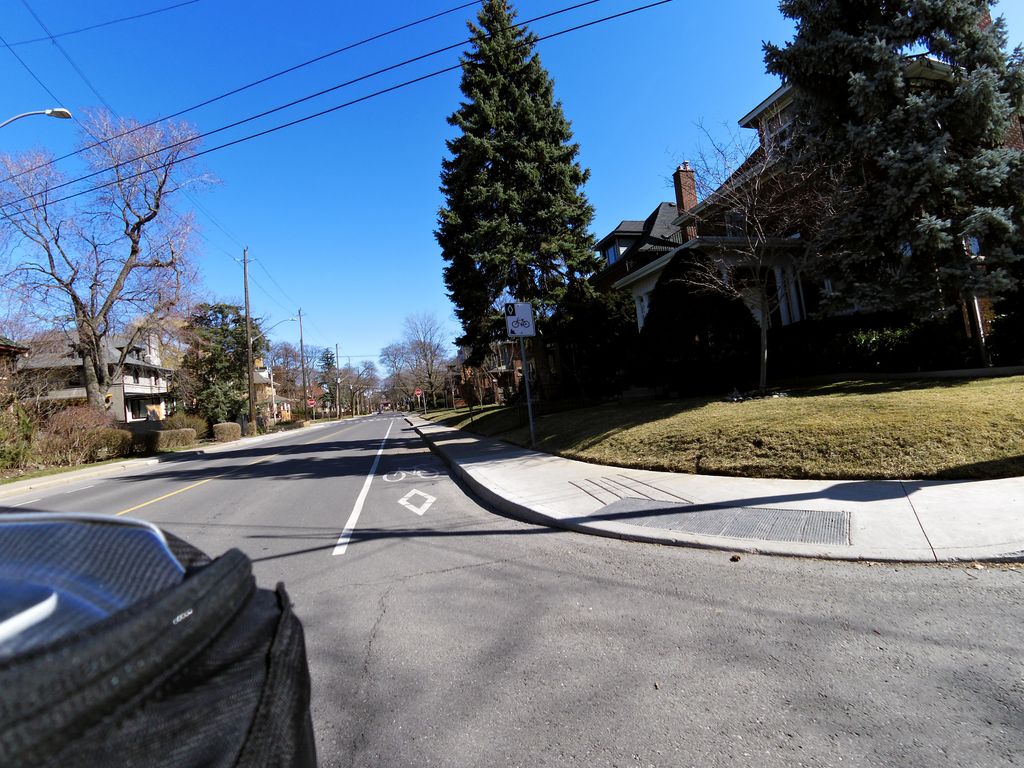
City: hamilton